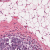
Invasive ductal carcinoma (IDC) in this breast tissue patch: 0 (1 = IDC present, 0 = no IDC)